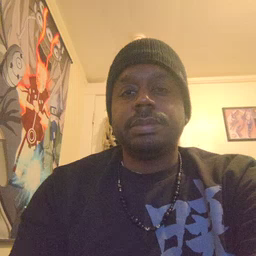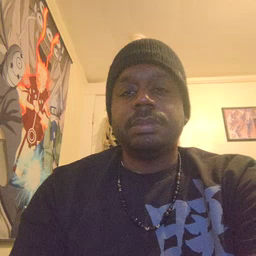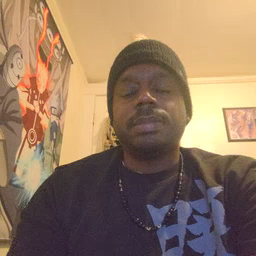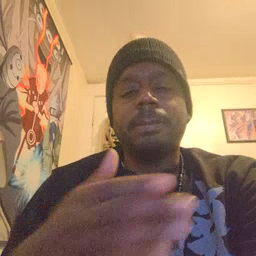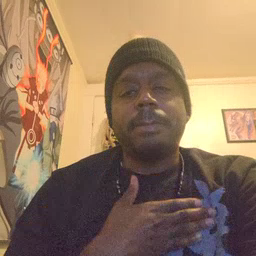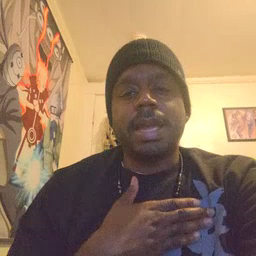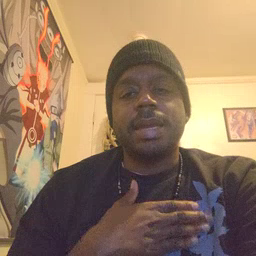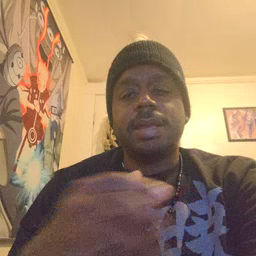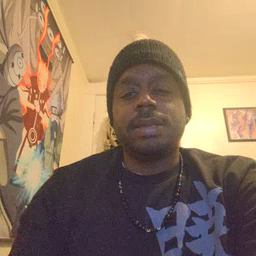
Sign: minemy